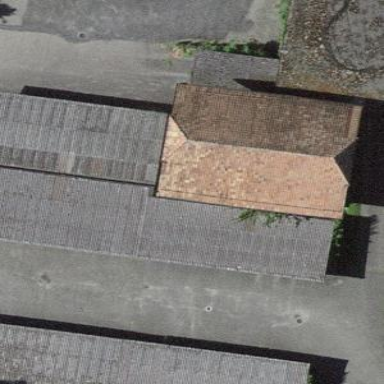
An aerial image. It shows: Garage.